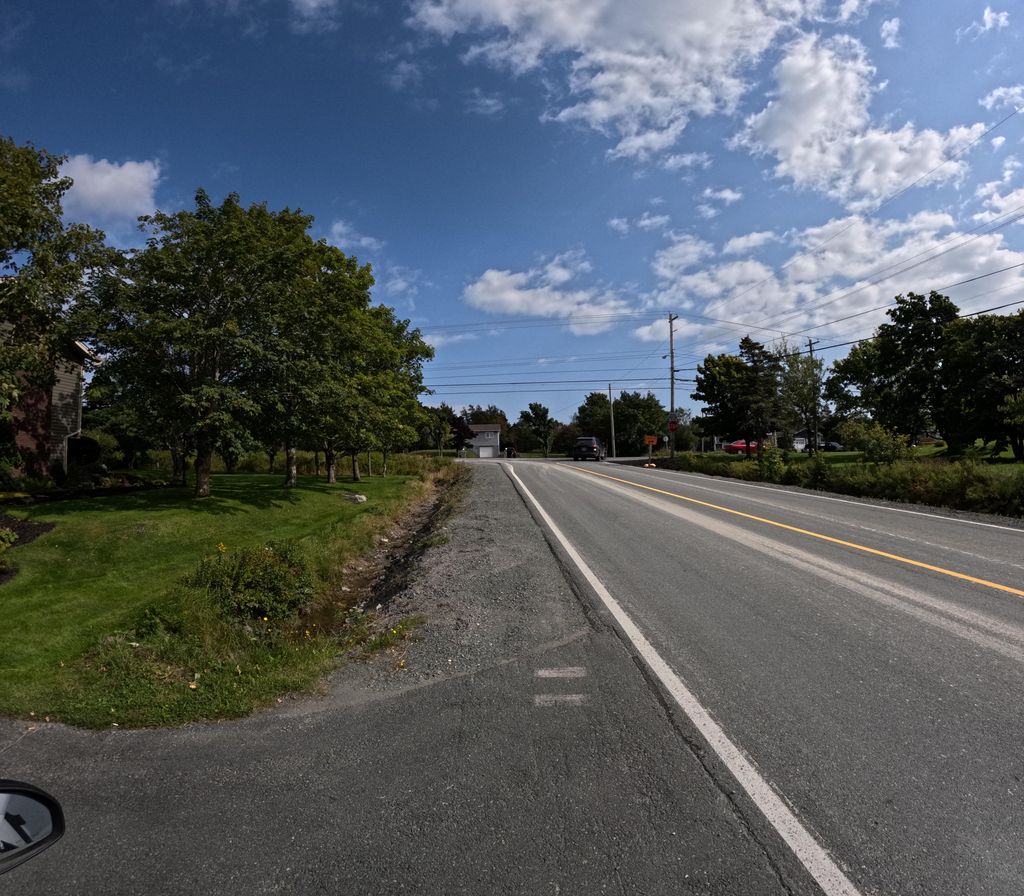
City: st_johns